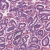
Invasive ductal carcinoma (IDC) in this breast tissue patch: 1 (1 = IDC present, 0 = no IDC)